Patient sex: F
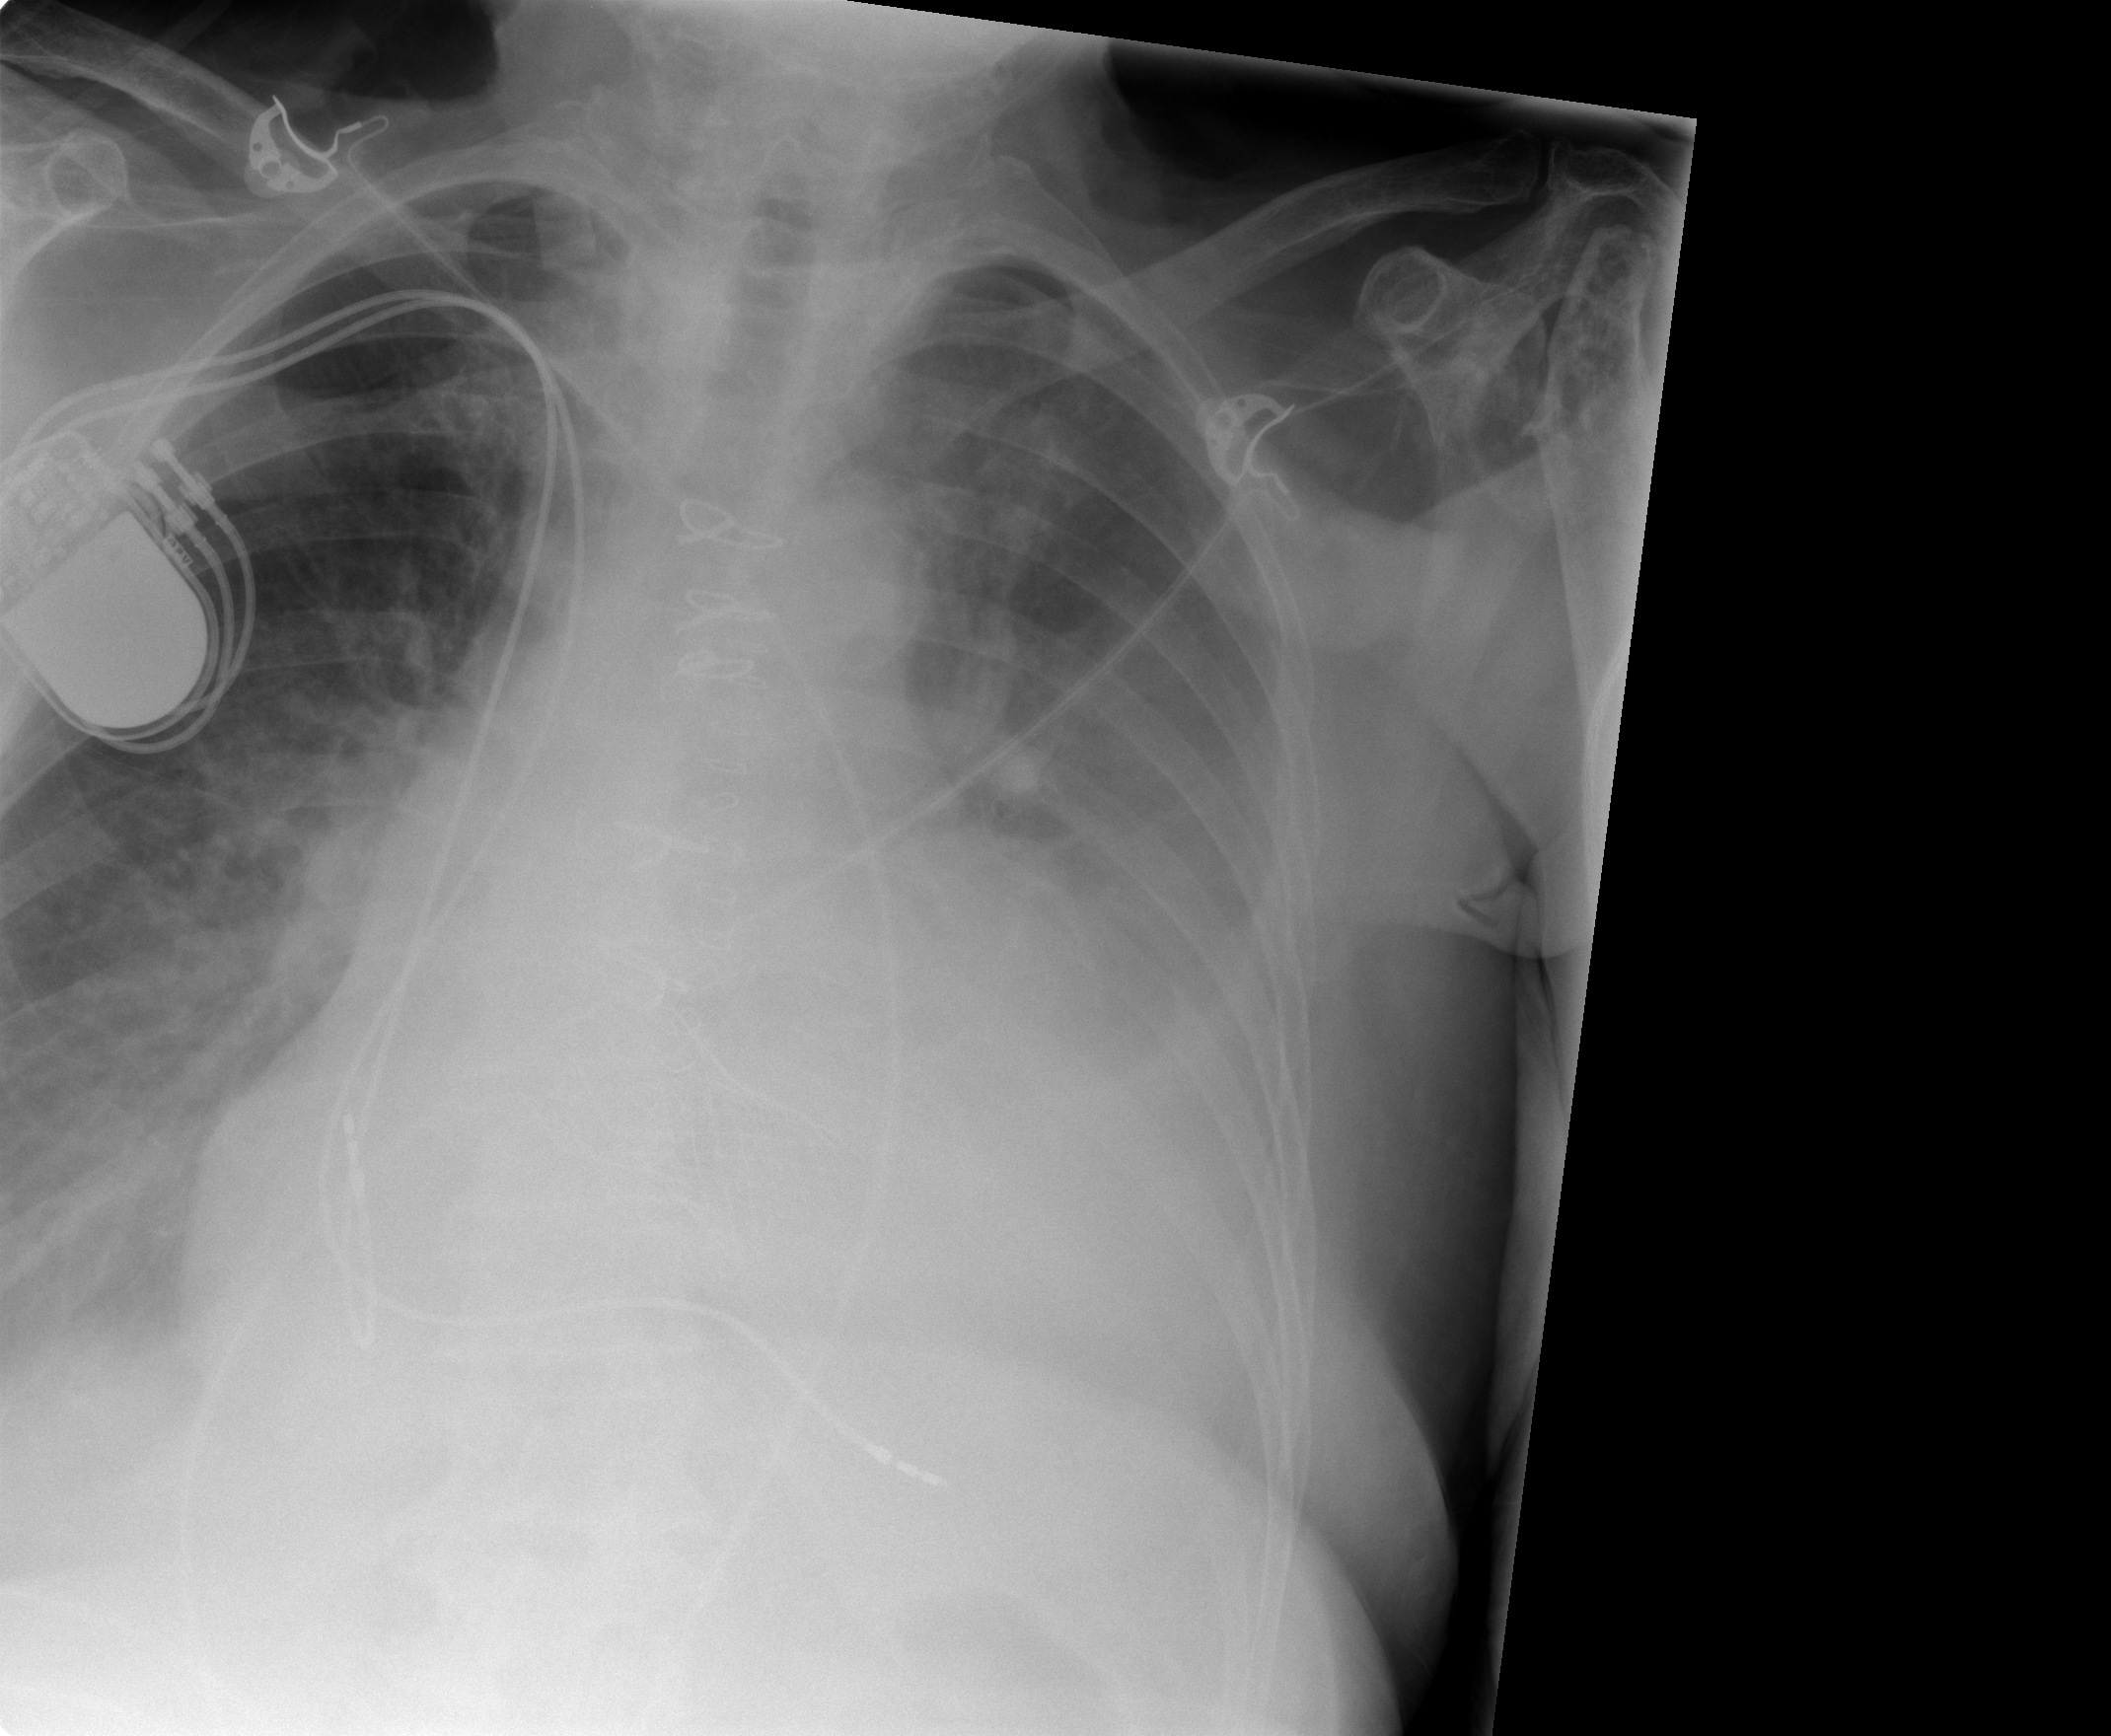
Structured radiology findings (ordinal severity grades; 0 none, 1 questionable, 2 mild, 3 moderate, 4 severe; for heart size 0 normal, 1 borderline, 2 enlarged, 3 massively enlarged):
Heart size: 3
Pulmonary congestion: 2
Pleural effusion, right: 2
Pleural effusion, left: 3
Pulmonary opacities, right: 1
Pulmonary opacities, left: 1
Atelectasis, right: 3
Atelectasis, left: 2